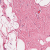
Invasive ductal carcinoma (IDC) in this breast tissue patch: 0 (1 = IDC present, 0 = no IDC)